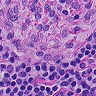
Metastatic tissue present: no